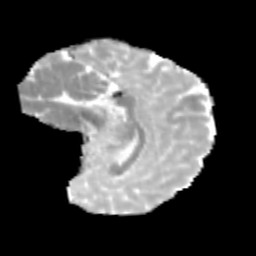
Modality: MD
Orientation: sagittal
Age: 13
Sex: male
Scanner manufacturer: siemens
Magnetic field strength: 3 T
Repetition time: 3.8 s
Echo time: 0.07 s